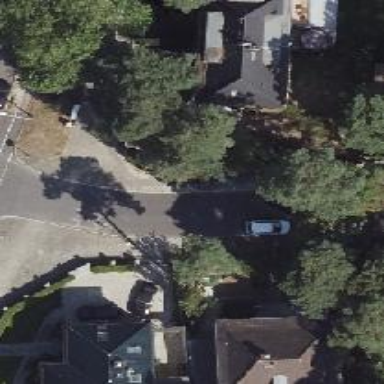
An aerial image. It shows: Residential road.